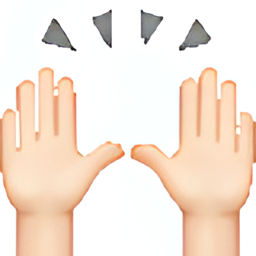
Name: person raising both hands in celebration
Emoji: 🙌🏻
Group: People & Body
Sub-group: hands